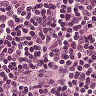
Metastatic tissue present: no